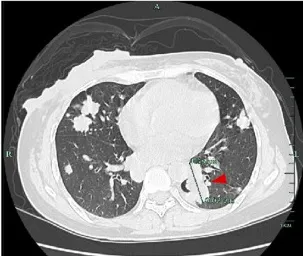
CT and PET-CT images of the patient. (A,B) CT images of the lung at the initial diagnosis showed multiple lung metastasis (shown by the red arrow).
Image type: radiology (ct)